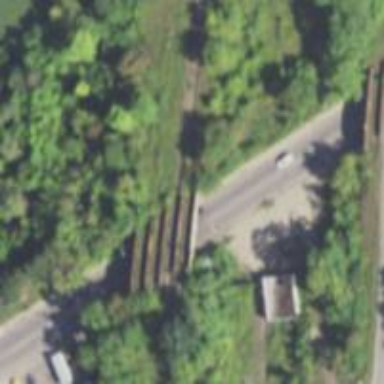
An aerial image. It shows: Abandoned railroad bridge.